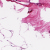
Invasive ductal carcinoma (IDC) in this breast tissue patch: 0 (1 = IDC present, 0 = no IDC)